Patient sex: F
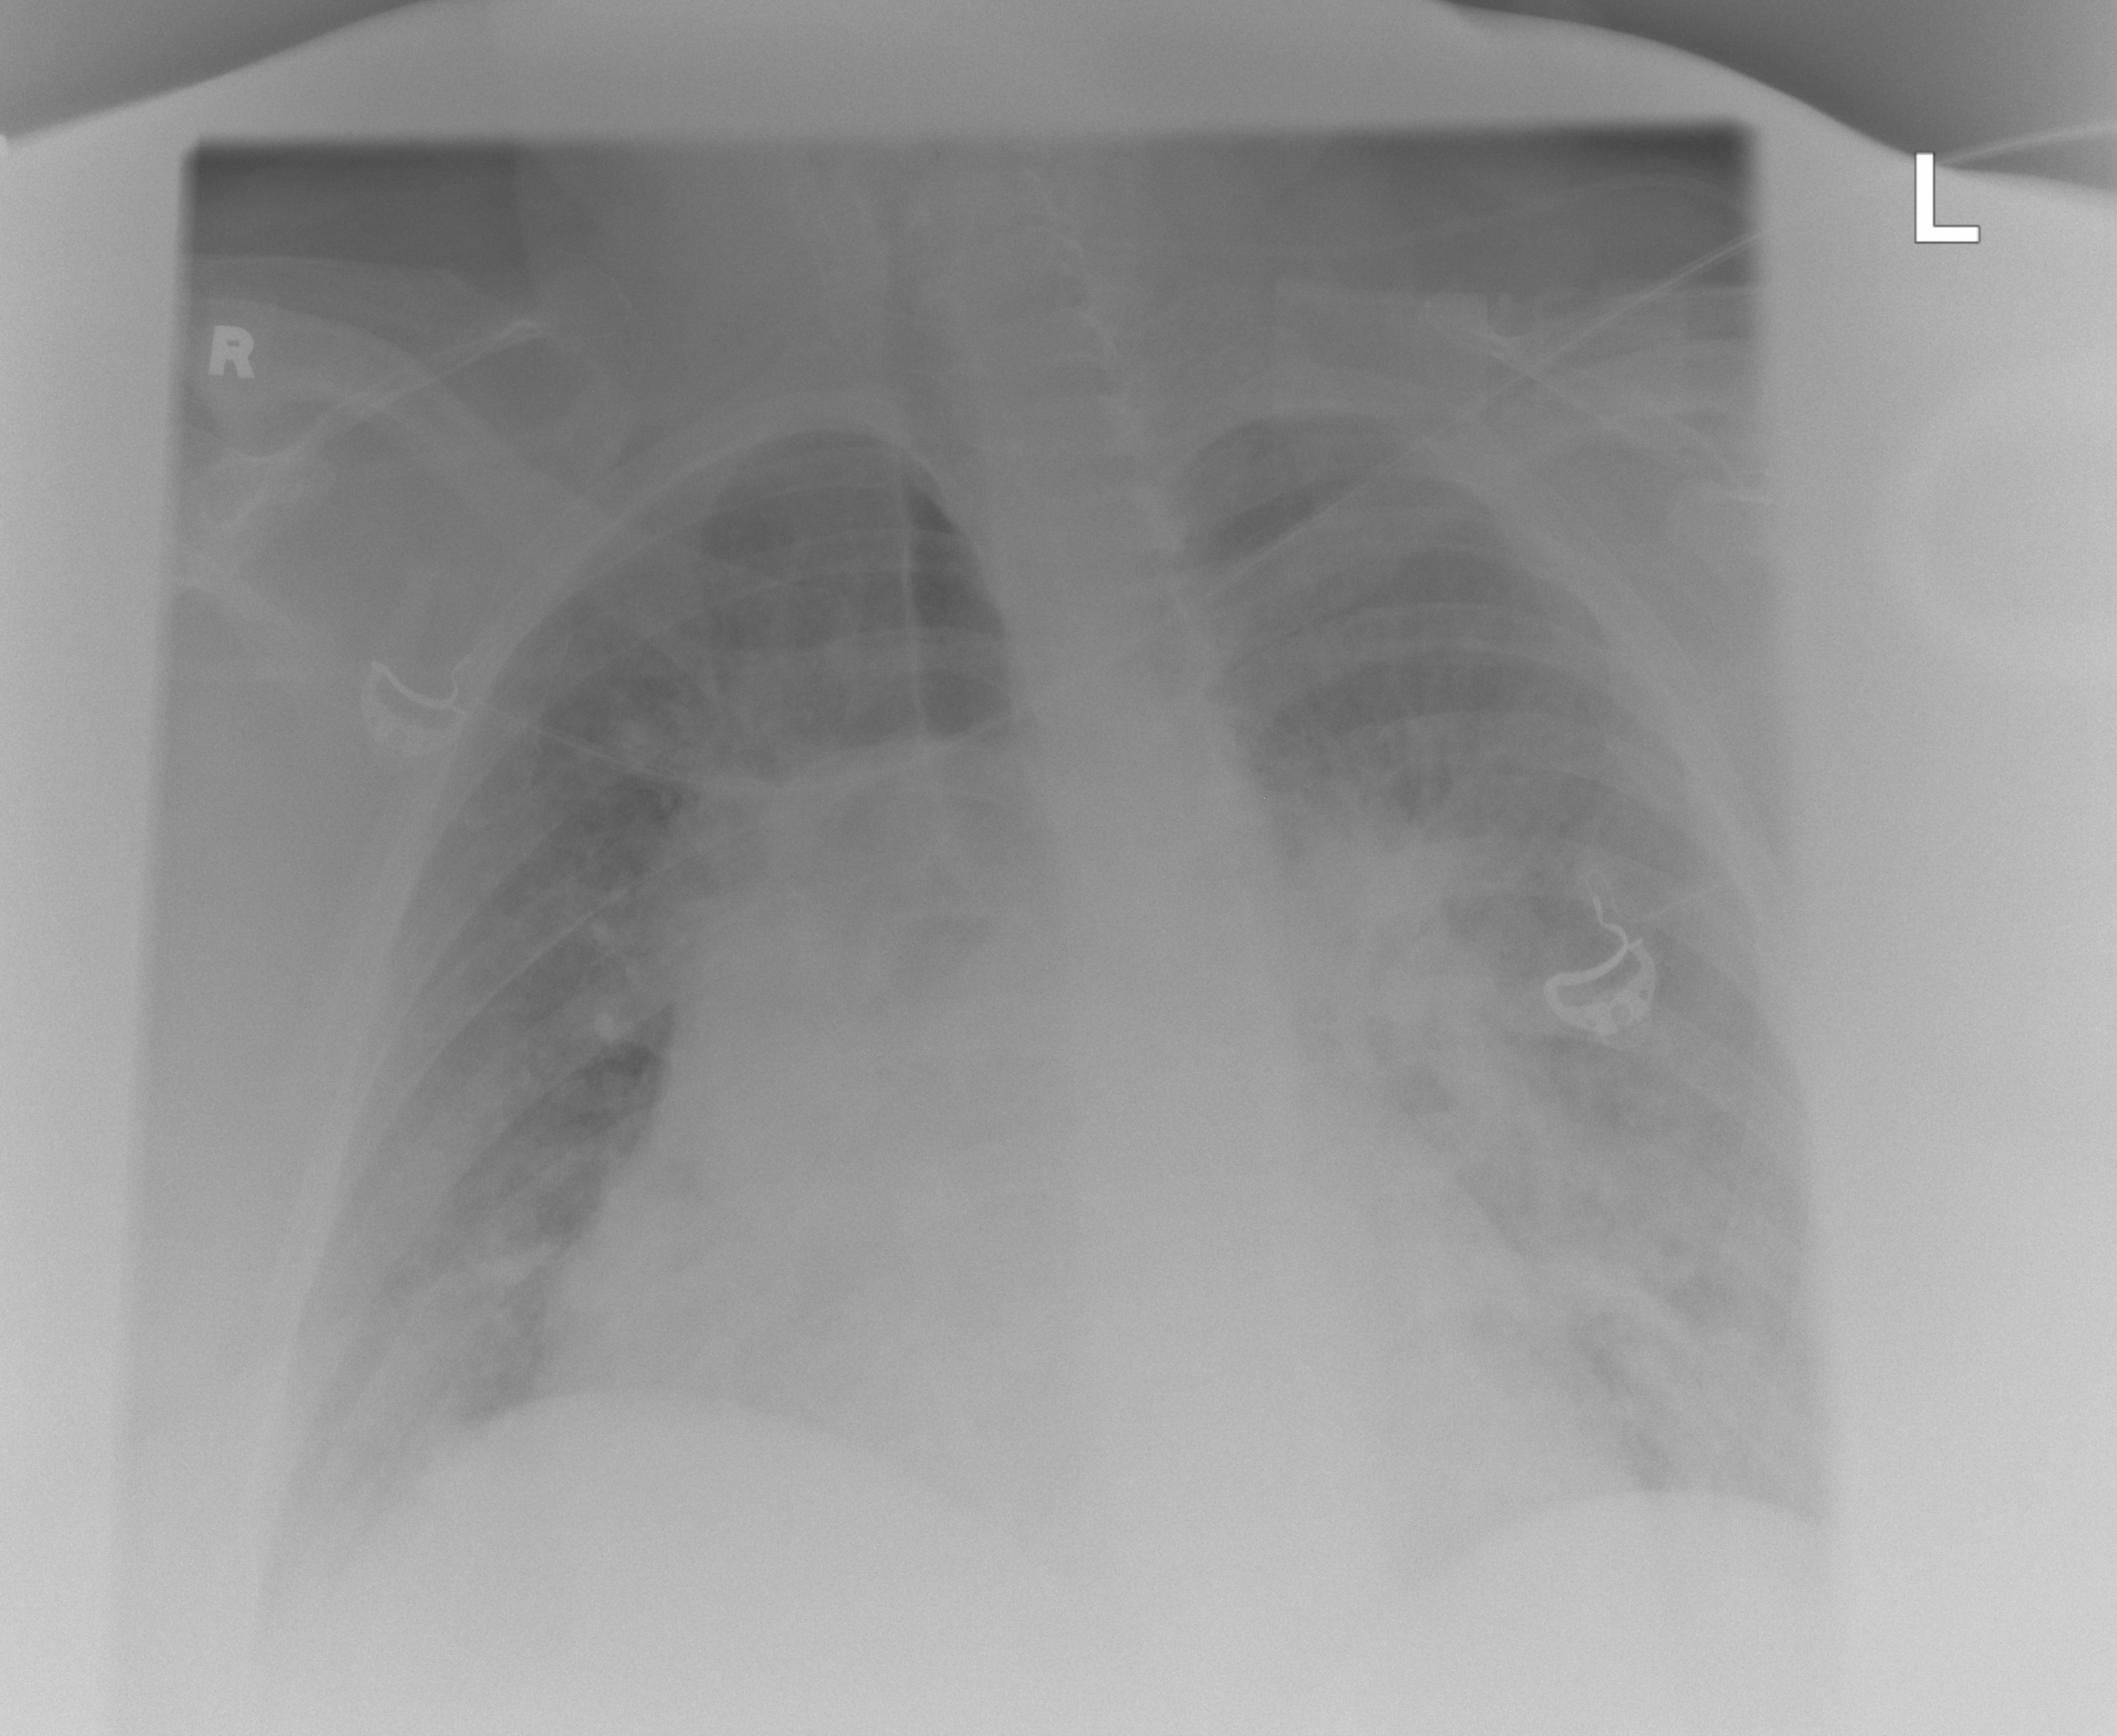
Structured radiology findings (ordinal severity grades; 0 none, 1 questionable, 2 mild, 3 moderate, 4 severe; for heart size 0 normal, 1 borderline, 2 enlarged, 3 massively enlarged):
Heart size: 2
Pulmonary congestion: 2
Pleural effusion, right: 1
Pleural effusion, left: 0
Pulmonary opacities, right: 0
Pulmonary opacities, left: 0
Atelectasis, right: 1
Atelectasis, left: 1